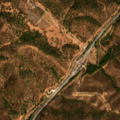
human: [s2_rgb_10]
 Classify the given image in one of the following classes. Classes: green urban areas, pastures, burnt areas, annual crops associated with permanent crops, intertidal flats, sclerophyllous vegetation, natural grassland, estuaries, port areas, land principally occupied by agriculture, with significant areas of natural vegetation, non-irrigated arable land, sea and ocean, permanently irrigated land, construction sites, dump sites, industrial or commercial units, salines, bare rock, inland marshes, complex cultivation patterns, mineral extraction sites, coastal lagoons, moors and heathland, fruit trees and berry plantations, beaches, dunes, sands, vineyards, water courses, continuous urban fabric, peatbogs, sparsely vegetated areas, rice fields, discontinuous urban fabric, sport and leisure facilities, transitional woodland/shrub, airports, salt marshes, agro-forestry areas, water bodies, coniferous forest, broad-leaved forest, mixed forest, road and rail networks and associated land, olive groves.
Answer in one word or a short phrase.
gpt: agro-forestry areas, broad-leaved forest